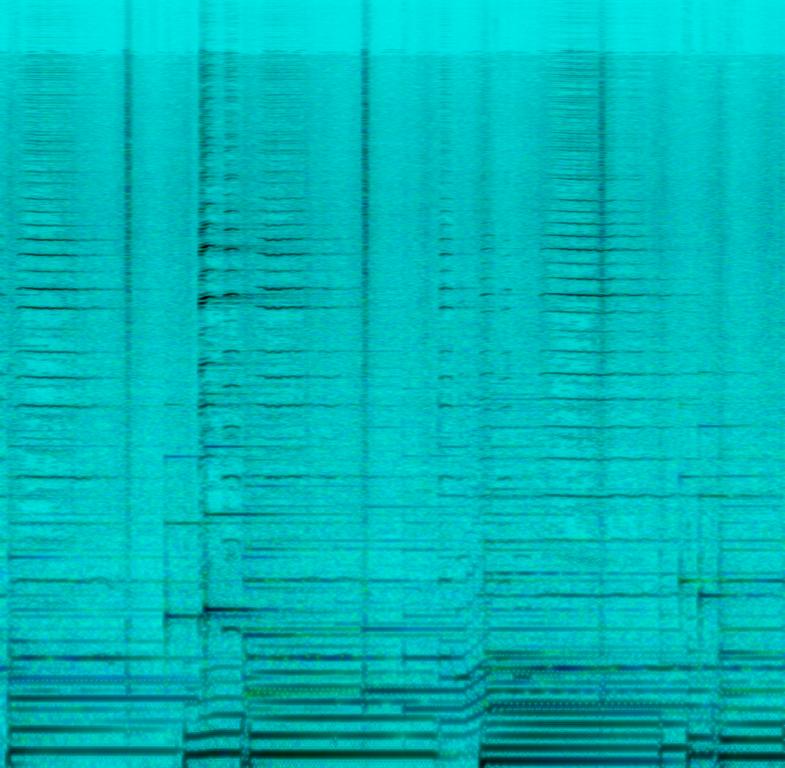
The song is an instrumental jazz tune. The tempo is medium with steady drumming with drum brushes and other percussive hits, piano accompaniment, guitar accompaniment, groovy bass line and a muted trumpet playing a cool solo. The song is a jazz improvisation of a romantic melody.